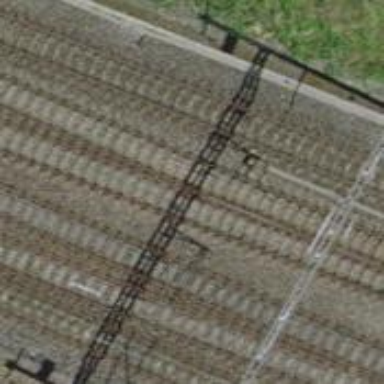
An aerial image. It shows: Single railway track with electrified contact line.